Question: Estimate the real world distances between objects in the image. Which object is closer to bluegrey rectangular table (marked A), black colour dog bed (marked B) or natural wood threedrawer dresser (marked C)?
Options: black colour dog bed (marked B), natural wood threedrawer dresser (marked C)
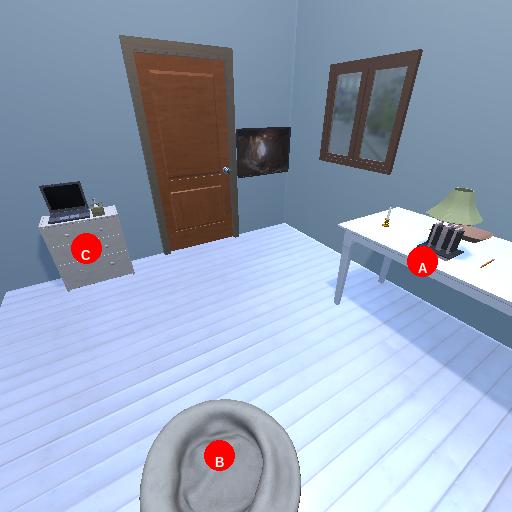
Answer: black colour dog bed (marked B)